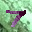
Label: 7